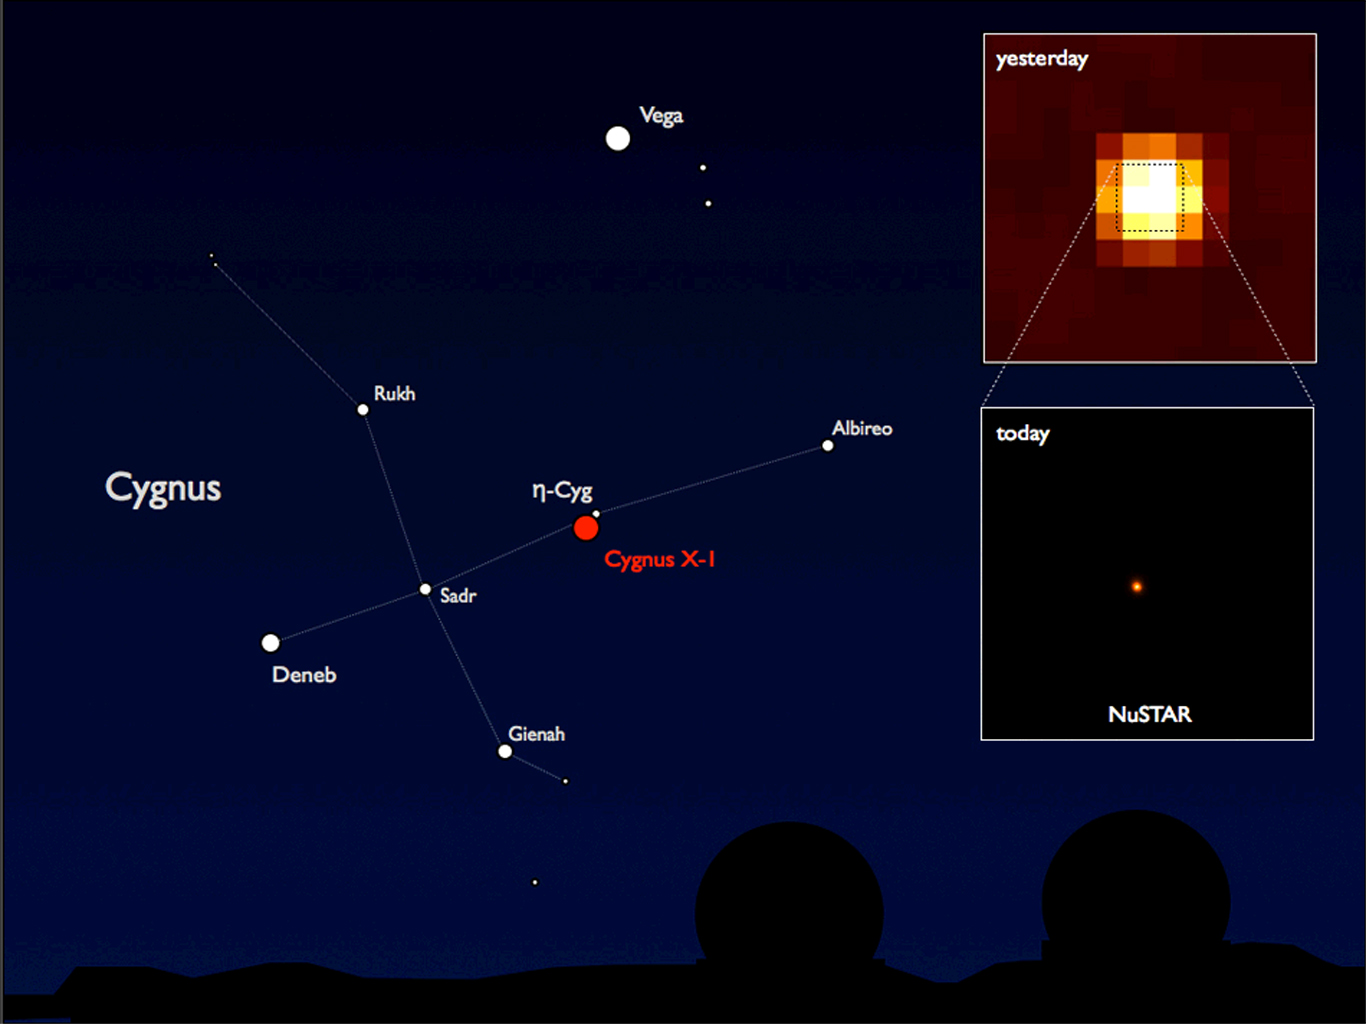
NuSTAR First View of High-Energy X-ray Universe NuSTAR